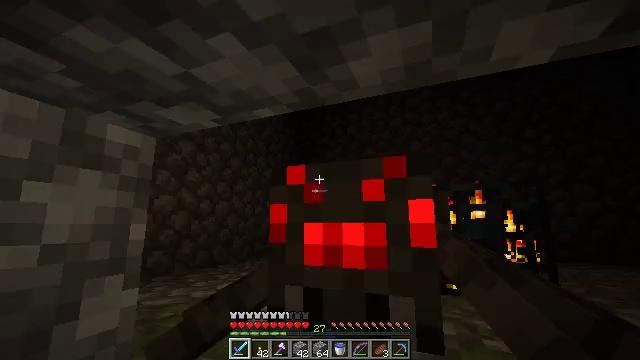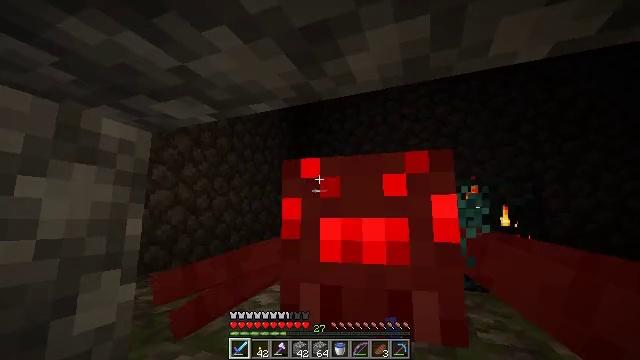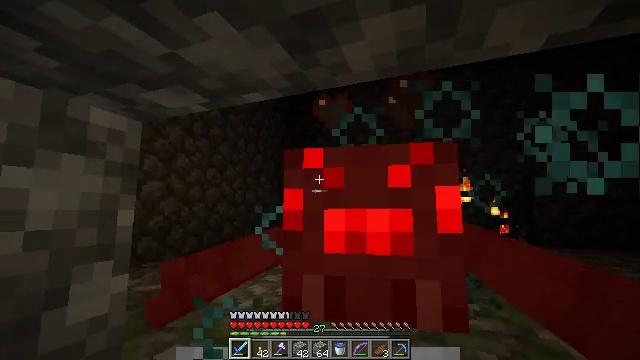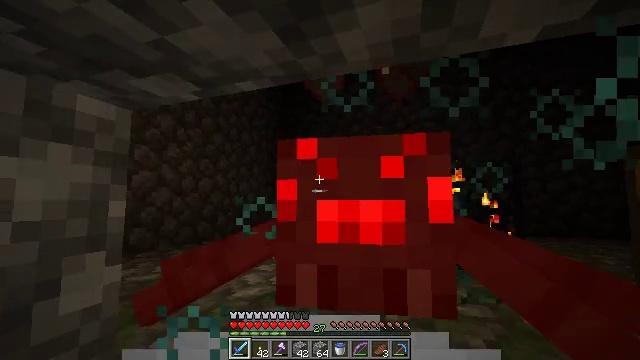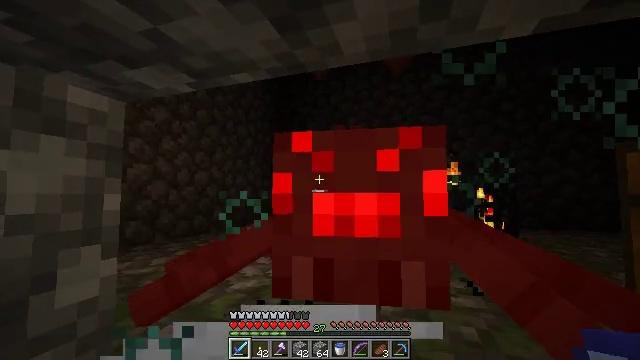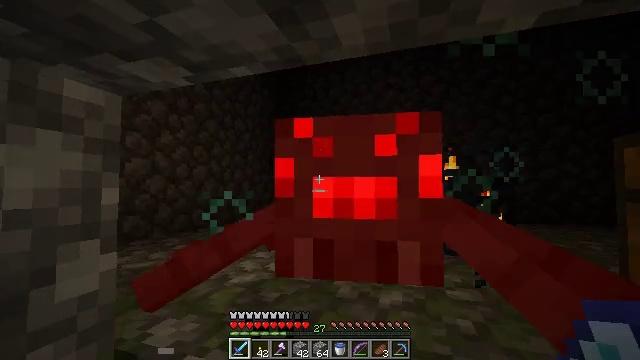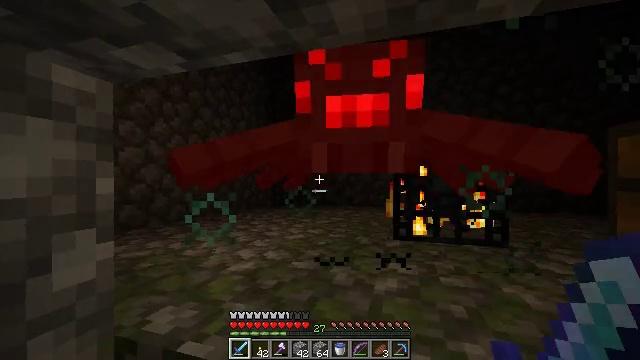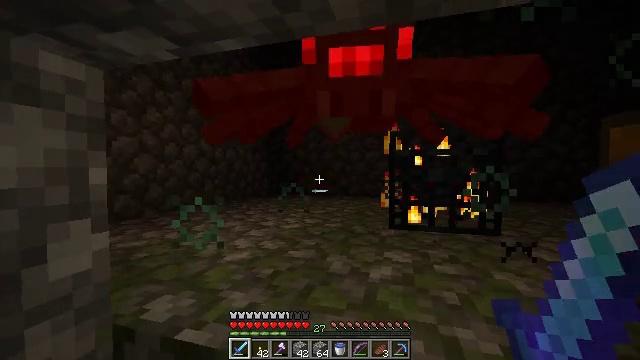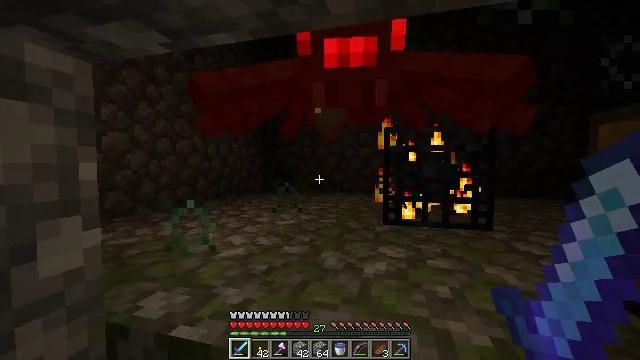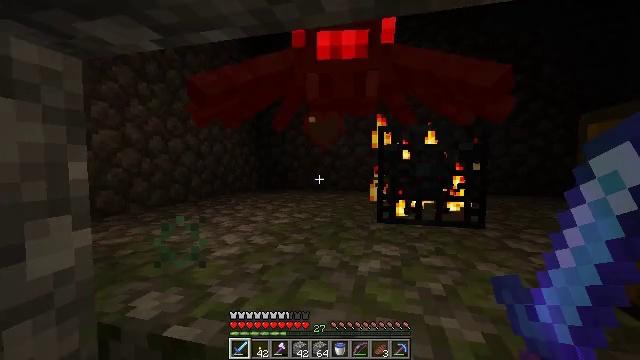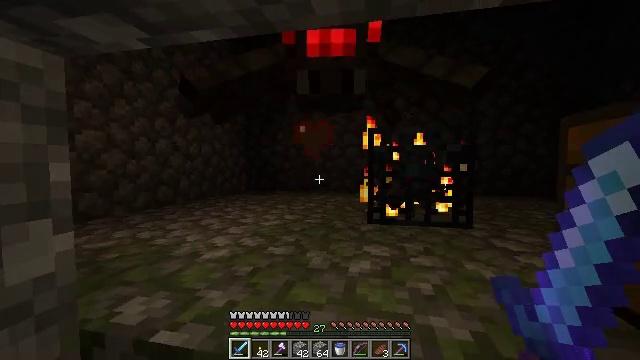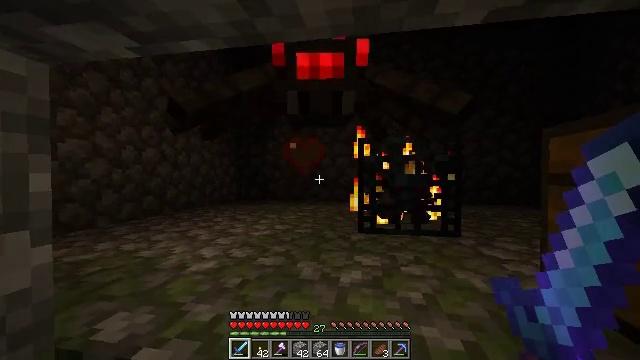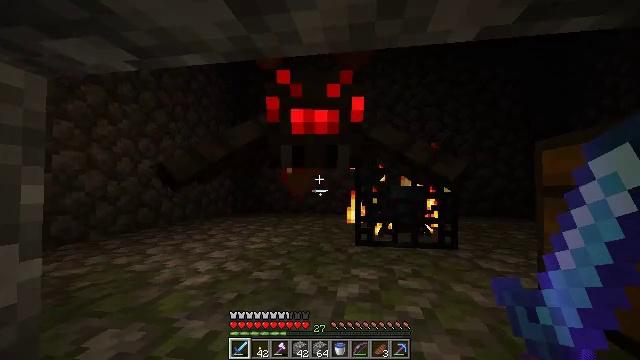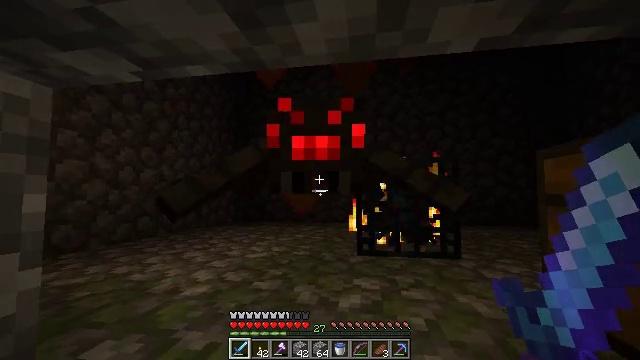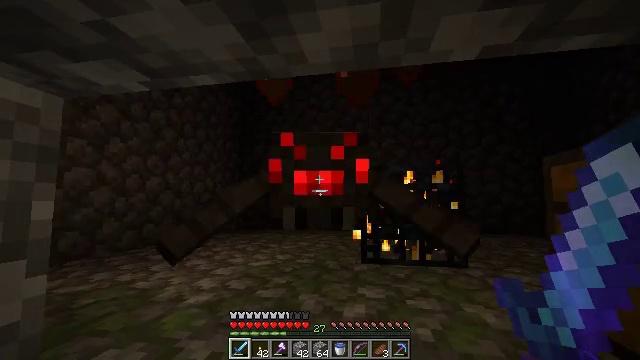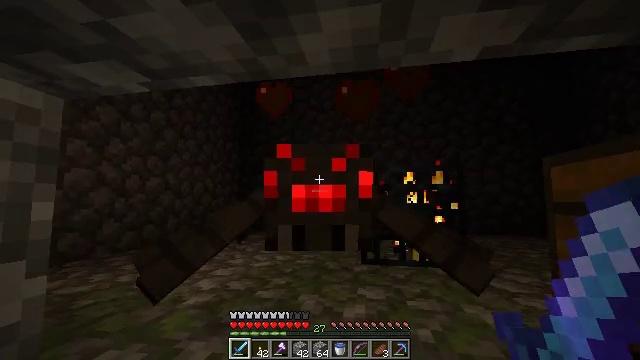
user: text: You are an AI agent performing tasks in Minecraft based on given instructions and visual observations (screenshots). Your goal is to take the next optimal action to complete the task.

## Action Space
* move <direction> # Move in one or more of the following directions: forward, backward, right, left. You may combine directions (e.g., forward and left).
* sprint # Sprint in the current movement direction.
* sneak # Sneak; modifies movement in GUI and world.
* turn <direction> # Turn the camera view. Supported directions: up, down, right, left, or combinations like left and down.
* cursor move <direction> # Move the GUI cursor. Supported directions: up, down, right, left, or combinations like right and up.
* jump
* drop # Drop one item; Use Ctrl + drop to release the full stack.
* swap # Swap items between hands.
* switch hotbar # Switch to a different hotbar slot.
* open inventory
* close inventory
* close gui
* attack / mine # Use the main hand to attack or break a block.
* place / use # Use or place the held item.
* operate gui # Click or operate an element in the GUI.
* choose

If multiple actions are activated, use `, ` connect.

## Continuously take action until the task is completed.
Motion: motion action
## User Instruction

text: Kill the spider.
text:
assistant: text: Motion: turn down
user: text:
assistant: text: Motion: turn right and down
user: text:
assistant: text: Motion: turn right and down
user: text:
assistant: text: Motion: turn down
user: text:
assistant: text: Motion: turn down
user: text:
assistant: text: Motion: turn down
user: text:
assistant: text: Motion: turn down
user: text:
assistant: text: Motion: turn right
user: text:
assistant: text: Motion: turn right
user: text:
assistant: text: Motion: turn right
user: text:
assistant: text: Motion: turn right and up
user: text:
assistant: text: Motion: turn up
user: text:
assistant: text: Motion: turn up
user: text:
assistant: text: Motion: turn up
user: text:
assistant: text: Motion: attack / mine
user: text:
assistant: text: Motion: attack / mine
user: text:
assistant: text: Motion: attack / mine
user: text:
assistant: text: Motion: no_op
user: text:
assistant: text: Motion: no_op
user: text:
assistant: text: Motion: no_op